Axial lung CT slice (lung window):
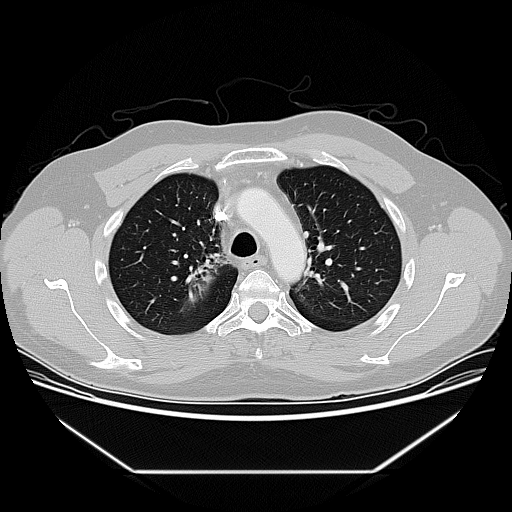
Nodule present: no